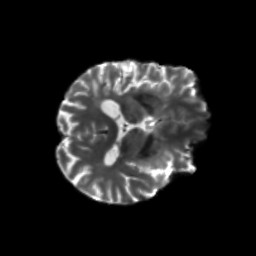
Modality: T2w
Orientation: axial
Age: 70
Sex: male
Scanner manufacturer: siemens
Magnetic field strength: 3 T
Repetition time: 5.25 s
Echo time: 0.08 s